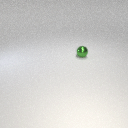
small green metal sphere